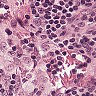
Metastatic tissue present: no